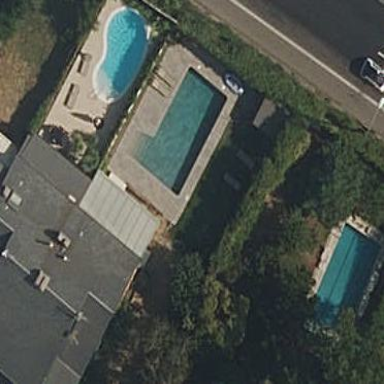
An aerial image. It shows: Swimming pool located in leisure land.